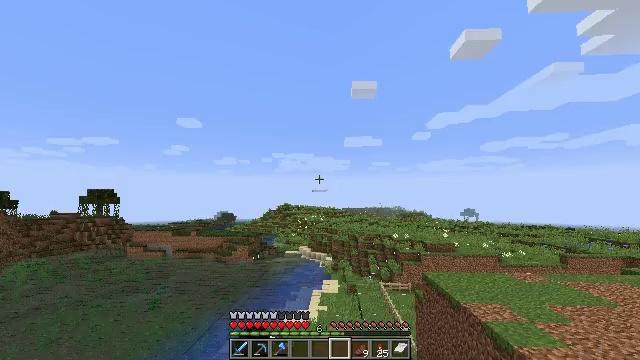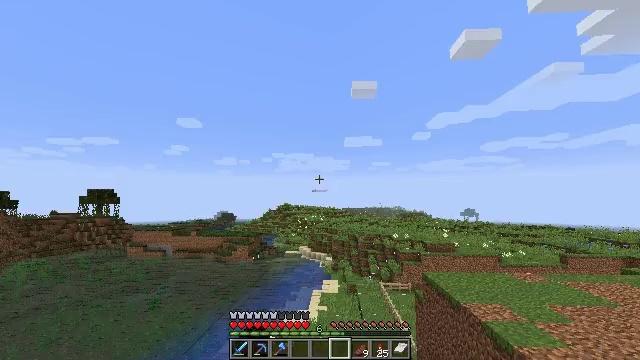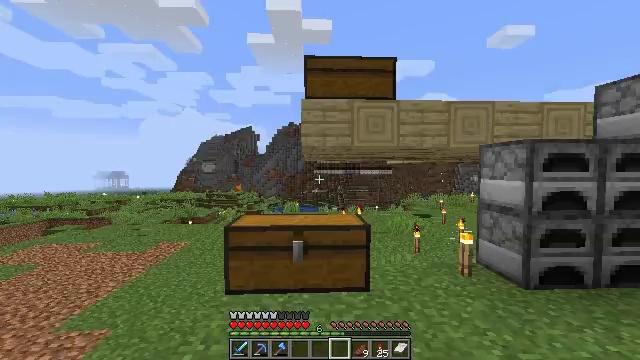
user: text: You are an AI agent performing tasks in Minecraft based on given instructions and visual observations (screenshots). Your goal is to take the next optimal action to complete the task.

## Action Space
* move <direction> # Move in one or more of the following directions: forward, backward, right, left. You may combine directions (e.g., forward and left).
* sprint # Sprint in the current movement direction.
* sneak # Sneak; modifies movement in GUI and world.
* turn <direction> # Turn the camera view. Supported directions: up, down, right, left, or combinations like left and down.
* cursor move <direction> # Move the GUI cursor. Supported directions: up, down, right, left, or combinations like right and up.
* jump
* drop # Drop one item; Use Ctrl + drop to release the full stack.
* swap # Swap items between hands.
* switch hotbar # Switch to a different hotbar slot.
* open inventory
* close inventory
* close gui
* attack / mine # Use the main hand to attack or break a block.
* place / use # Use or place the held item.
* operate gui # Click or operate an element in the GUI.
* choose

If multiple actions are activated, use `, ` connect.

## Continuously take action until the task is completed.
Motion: motion action
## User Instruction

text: Remove an iron sword from the inventory.
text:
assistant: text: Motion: no_op
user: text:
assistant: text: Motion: turn right and down
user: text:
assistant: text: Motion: sprint